Question: I have a table that when i type on input field it will show those like data that i searched realtime, i mean it filtered the data when i type in textbox.
i already did the filtered but i want to add some features that shows a text that count how many rows are filtered.
like this

this is my filtering code
'''
function searchTable(inputVal)
{
var table = $('#tblData');
table.find('tr').each(function(index, row)
{
var allCells = $(row).find('td');
if(allCells.length)
{
var found = false;
allCells.each(function(index, td)
{
var regExp = new RegExp(inputVal, 'i');
if(regExp.test($(td).text()))
{
found = true;
return false;
}
});
if(found == true)$(row).show();else $(row).hide();
}
});
}
'''
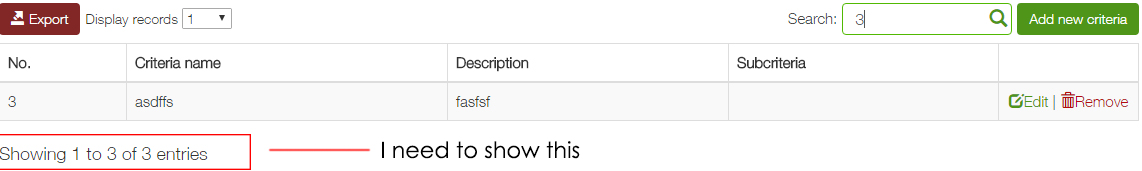
Answer: You can count all / hidden / shown childs using jQuery selectors at the end of your code.
You can use these selectors respectively;
'''
function searchTable(inputVal) {
var table = $('#tblData');
table.find('tr').each(function(index, row) {
var allCells = $(row).find('td');
if (allCells.length) {
var found = false;
allCells.each(function(index, td) {
var regExp = new RegExp(inputVal, 'i');
if (regExp.test($(td).text())) {
found = true;
return false;
}
});
if (found == true) $(row).show();
else $(row).hide();
}
});
/* Use these values and print / append something to your HTML. */
var allChilds = $('#tblData').find('tr').length;
var shownChilds = $('#tblData').find('tr:visible').length;
var hiddenChilds = $('#tblData').find('tr:hidden').length;
/* Use these values and print / append something to your HTML. */
var countTemplate = "Your template, Total:"+allChilds;
$("#counts").html(countTemplate);
}
'''